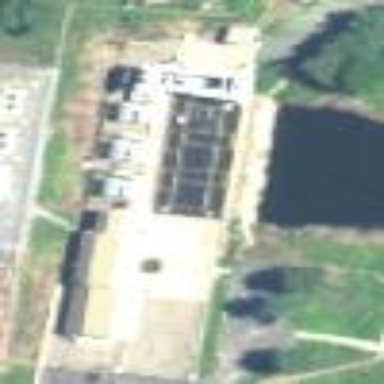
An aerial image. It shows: Power plant.